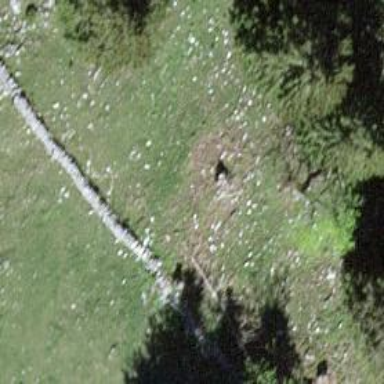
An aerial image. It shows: Wall barrier.